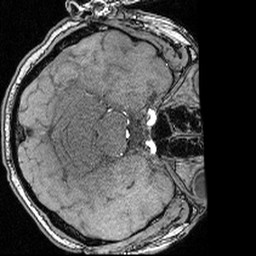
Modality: angio
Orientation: axial
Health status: ill
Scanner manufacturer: siemens
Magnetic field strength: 3 T
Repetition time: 0.022 s
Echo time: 0.00395 s